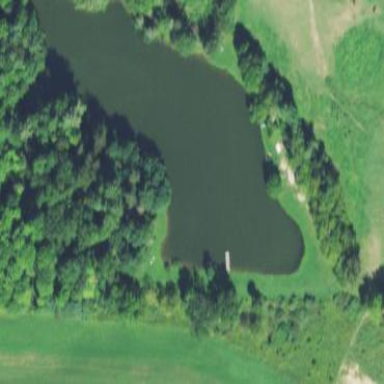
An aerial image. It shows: Pond surrounded by natural water.